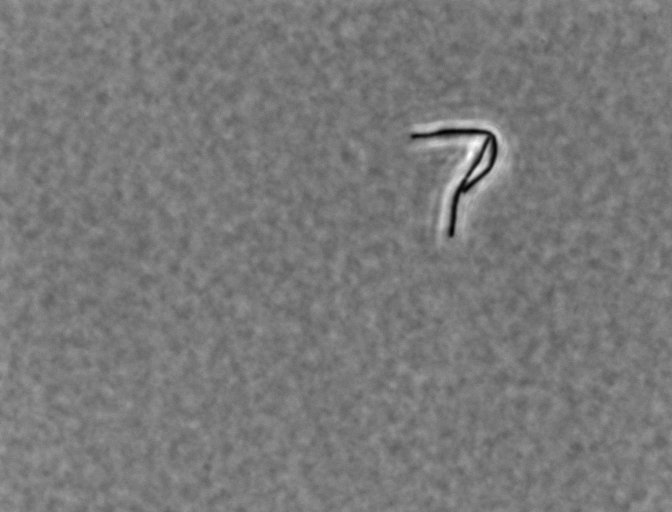
Bacillus subtilis